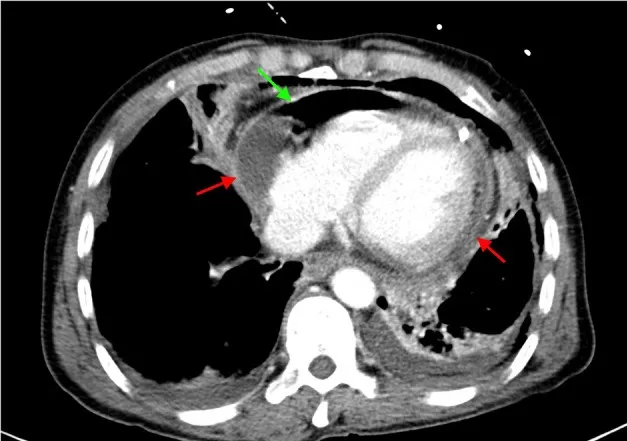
Computed tomography demonstrated enlarged heart with pneumopericardium and effusions in mediastinum and pericardium (green arrow: pneumopericardium; red arrow: effusions).
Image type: radiology (ct)